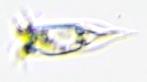
Label: Tintinnid